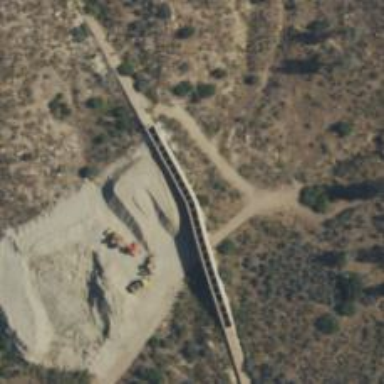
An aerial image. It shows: Aqueduct bridge over canal.